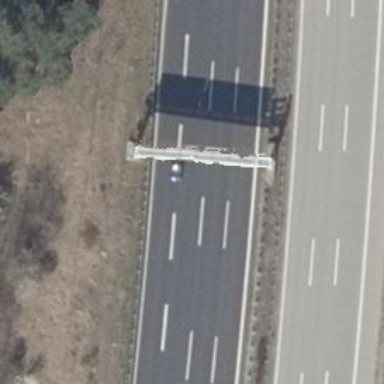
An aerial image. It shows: Gantry structure.